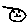
Label: smiley face